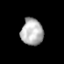
Tissue: prostate
Cell type: Epithelial cells
Senescence score: 0.2814
Nuclear area (px): 580
Mean DAPI intensity: 178.488